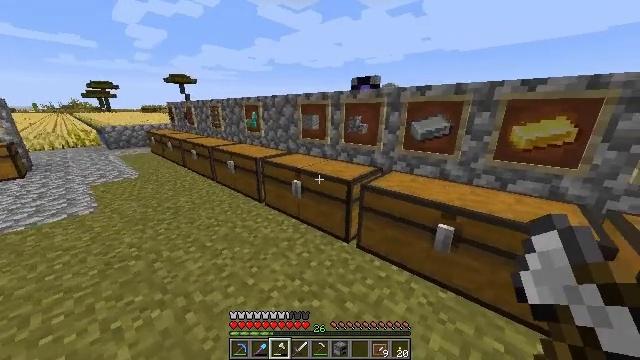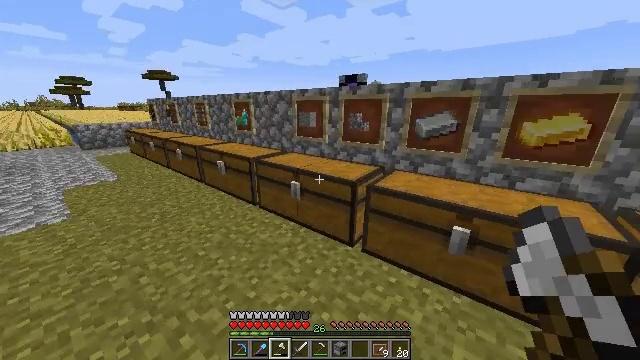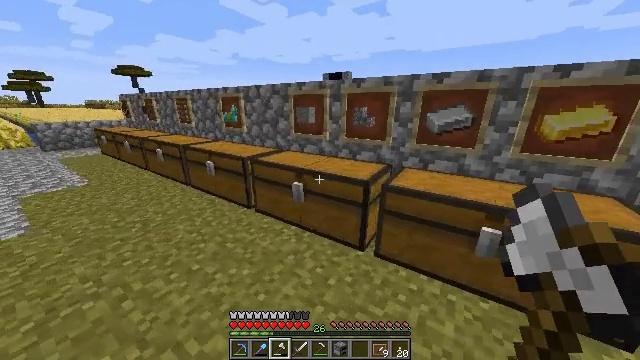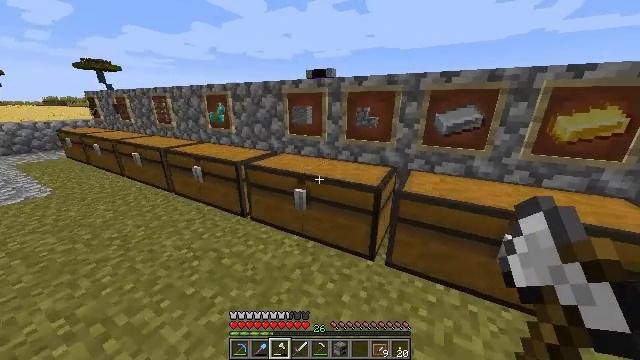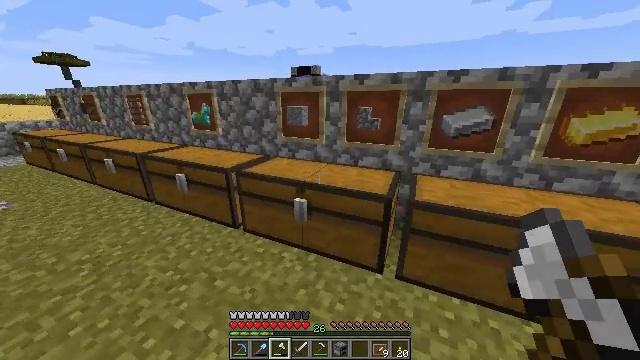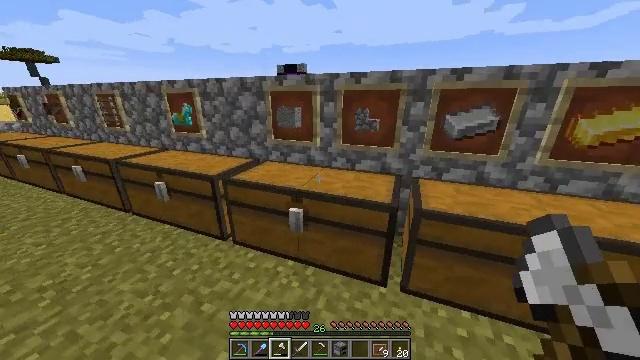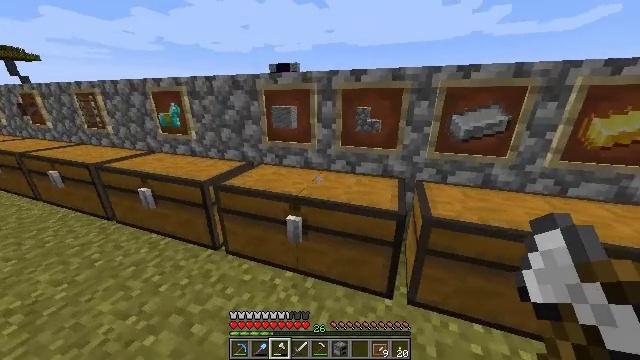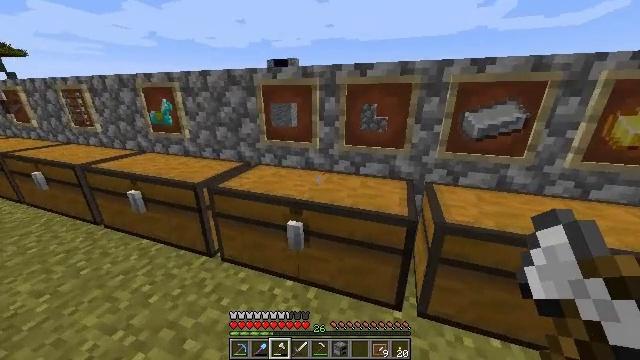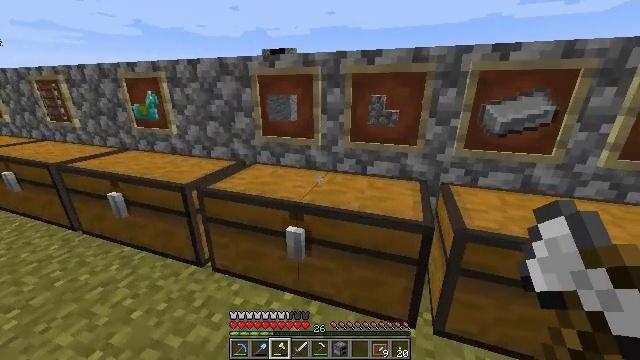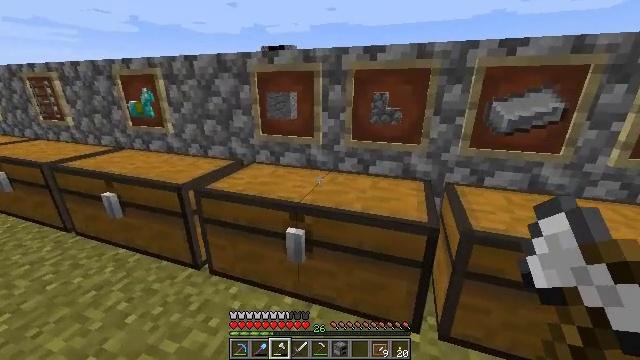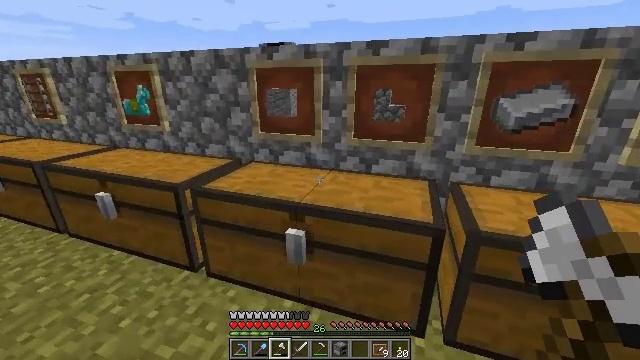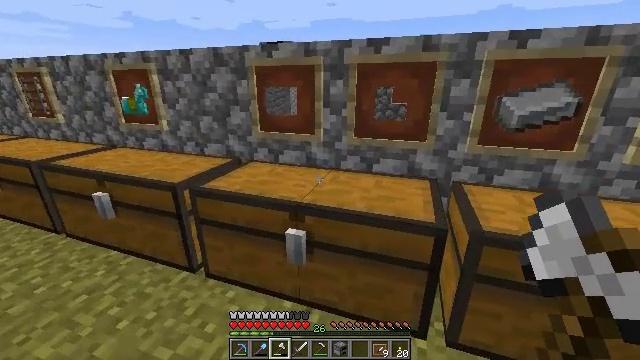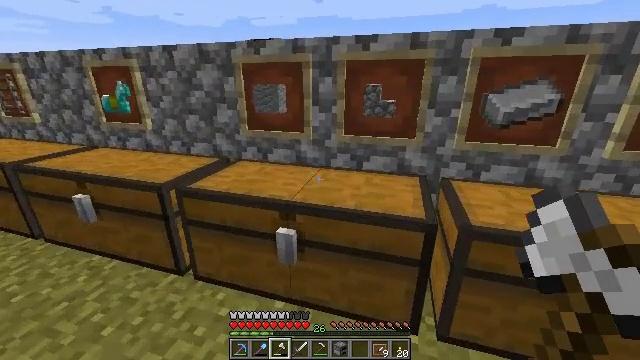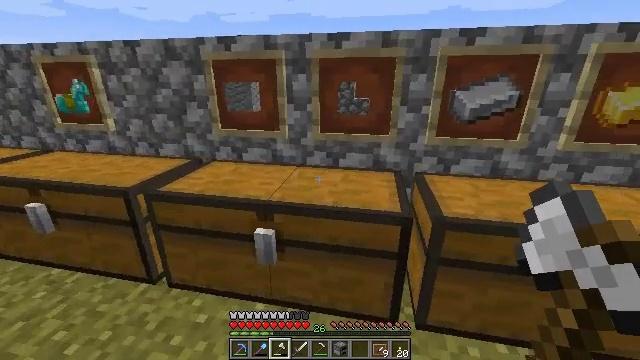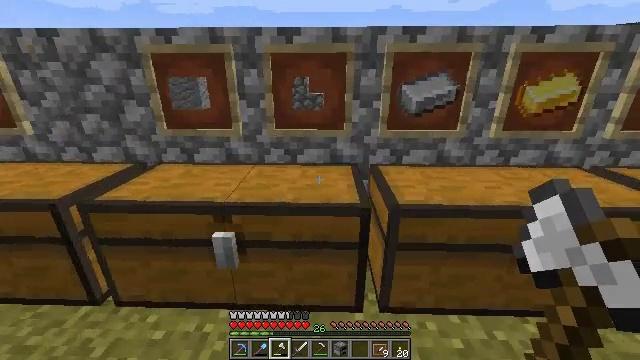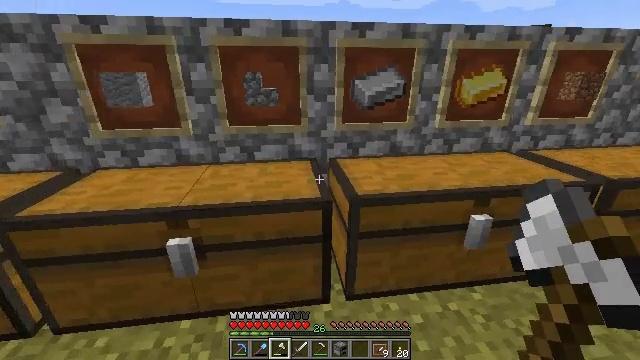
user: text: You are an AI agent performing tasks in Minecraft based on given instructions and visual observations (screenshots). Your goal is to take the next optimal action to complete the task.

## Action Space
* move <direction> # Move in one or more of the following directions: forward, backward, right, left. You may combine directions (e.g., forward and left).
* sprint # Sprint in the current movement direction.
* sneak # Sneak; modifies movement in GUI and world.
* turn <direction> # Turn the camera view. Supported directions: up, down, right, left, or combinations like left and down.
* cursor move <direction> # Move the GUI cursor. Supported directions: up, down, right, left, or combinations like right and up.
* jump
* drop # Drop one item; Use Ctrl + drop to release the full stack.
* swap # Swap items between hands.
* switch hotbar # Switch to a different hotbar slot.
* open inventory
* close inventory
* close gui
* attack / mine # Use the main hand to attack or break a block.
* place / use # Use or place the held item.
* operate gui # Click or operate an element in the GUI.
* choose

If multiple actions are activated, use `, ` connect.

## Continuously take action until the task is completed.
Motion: motion action
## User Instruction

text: Gather poppy from the ground.
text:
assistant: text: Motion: move forward and move left, turn right
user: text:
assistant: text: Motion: move forward and move left, turn right
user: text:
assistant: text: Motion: move forward and move left, turn right
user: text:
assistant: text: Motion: move forward, turn right
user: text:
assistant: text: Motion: move forward, turn right
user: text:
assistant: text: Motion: turn right
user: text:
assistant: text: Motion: no_op
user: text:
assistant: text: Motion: no_op
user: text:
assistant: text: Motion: no_op
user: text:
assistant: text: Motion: no_op
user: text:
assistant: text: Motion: no_op
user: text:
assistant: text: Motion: turn right
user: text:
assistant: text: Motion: turn right
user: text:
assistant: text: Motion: turn right
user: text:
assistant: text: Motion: turn right and down
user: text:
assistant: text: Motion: turn right and down
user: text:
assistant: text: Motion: turn right
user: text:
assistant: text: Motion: no_op
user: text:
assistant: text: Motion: no_op
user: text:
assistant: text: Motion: no_op
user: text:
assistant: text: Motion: no_op
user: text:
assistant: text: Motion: no_op
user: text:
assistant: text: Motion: move left
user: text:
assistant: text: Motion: move left, turn left
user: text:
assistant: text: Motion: move left, turn left and up
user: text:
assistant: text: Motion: move left, turn left and up
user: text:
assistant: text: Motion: move left, turn left
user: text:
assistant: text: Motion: move left
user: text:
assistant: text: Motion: move forward and move left
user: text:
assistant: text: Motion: move forward and move left